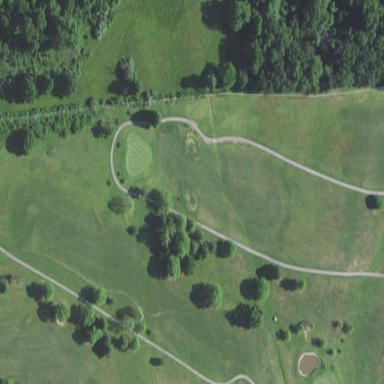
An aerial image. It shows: Golf fairway surrounded by grass.